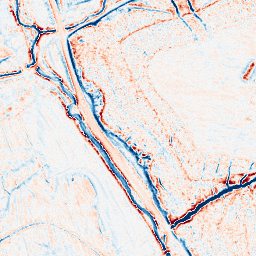
Category: edge_preserving
Decomposition family: anisotropic_diffusion
Decomposition parameters: iterations: 10
kappa: 50
gamma: 0.2
Upsampling method: lanczos
Upsampling parameters: scale: 2
Upsampling scale: 2